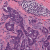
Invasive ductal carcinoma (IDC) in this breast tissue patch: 1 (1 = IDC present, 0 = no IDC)